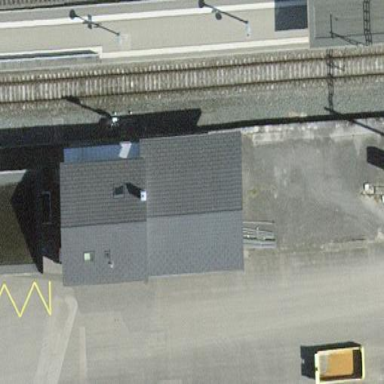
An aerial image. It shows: Building with gabled roof.